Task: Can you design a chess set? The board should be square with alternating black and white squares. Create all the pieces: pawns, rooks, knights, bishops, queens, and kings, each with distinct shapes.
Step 5540:
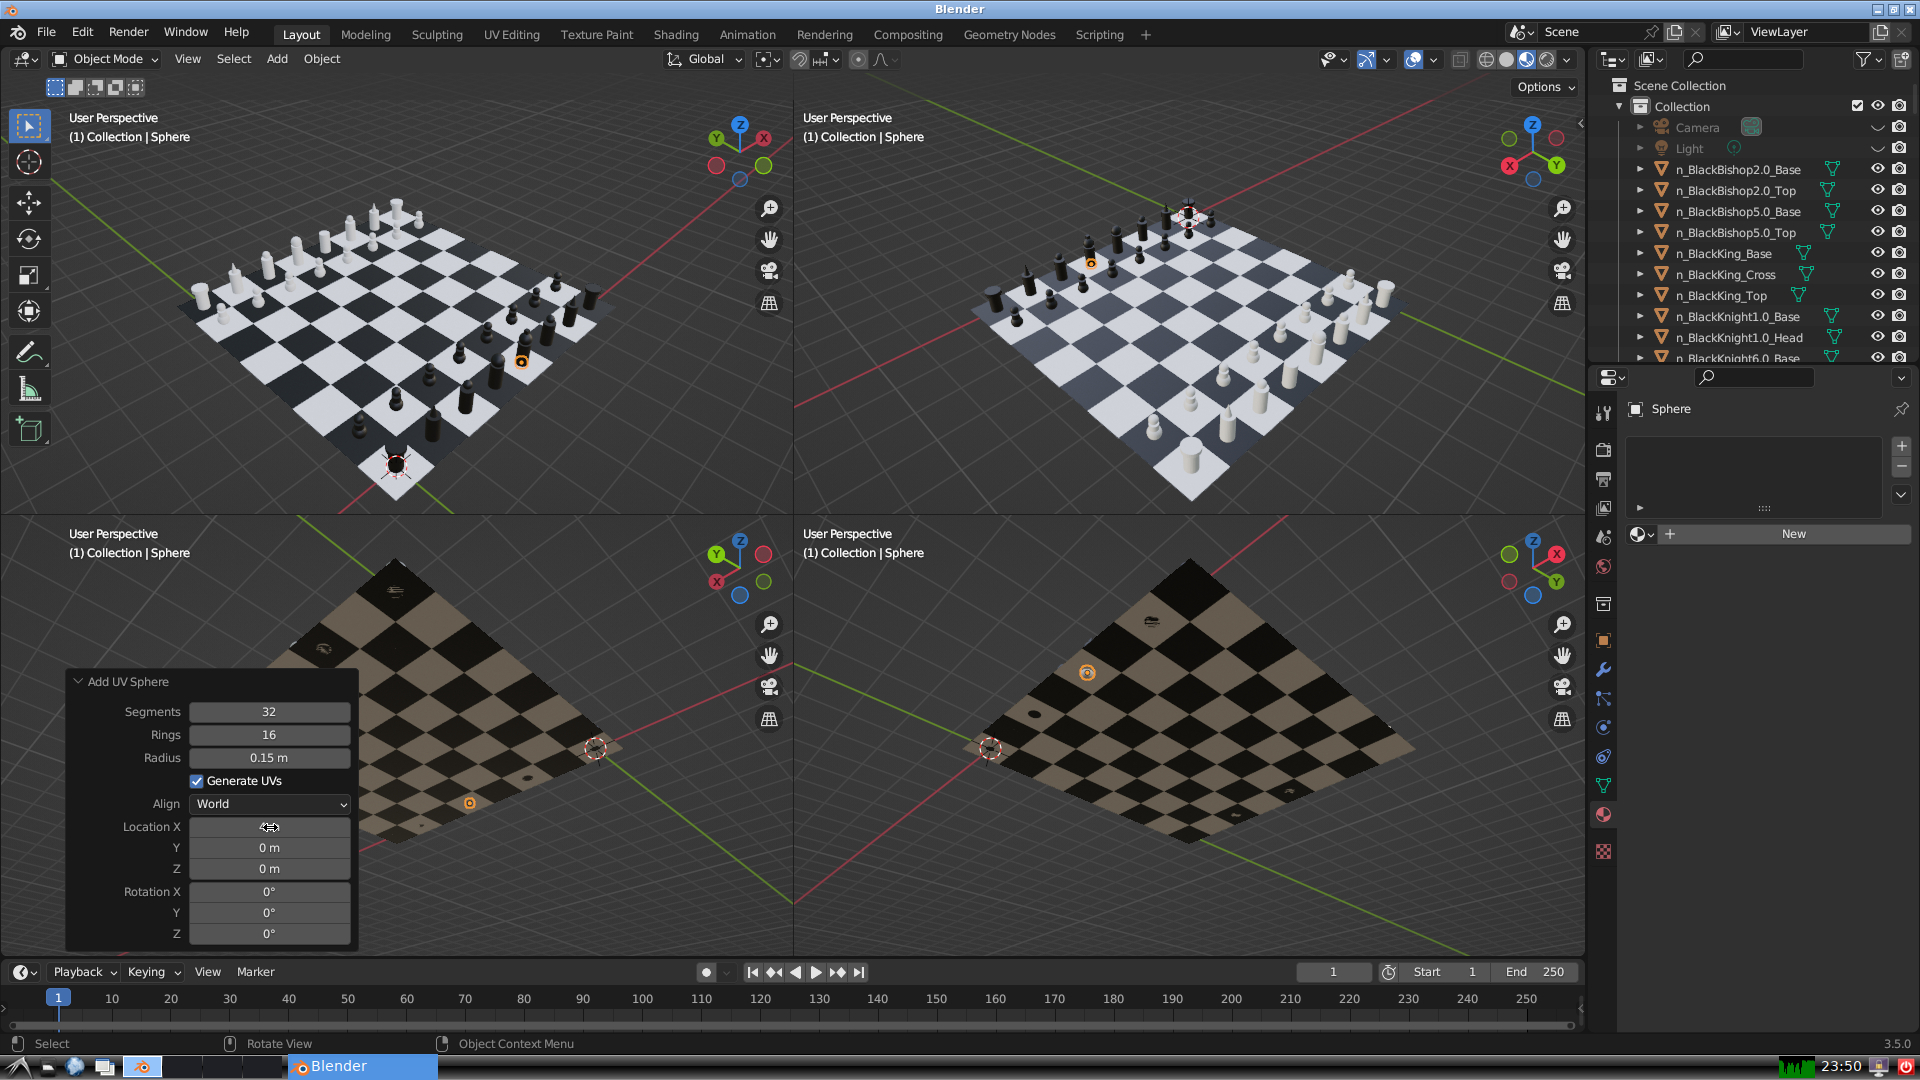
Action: {"mouse_move": [270, 849]}